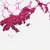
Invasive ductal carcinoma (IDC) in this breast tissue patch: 0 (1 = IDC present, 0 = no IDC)